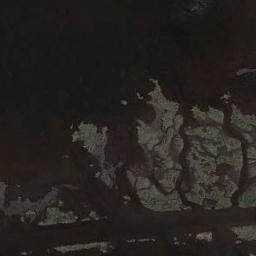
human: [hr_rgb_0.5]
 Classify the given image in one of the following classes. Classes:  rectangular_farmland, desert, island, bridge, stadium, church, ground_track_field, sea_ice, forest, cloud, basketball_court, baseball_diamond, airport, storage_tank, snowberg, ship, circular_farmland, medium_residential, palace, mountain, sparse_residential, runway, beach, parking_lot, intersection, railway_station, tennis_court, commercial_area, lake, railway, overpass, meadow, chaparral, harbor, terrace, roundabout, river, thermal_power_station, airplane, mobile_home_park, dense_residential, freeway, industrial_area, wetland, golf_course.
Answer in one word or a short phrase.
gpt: wetland